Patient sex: M
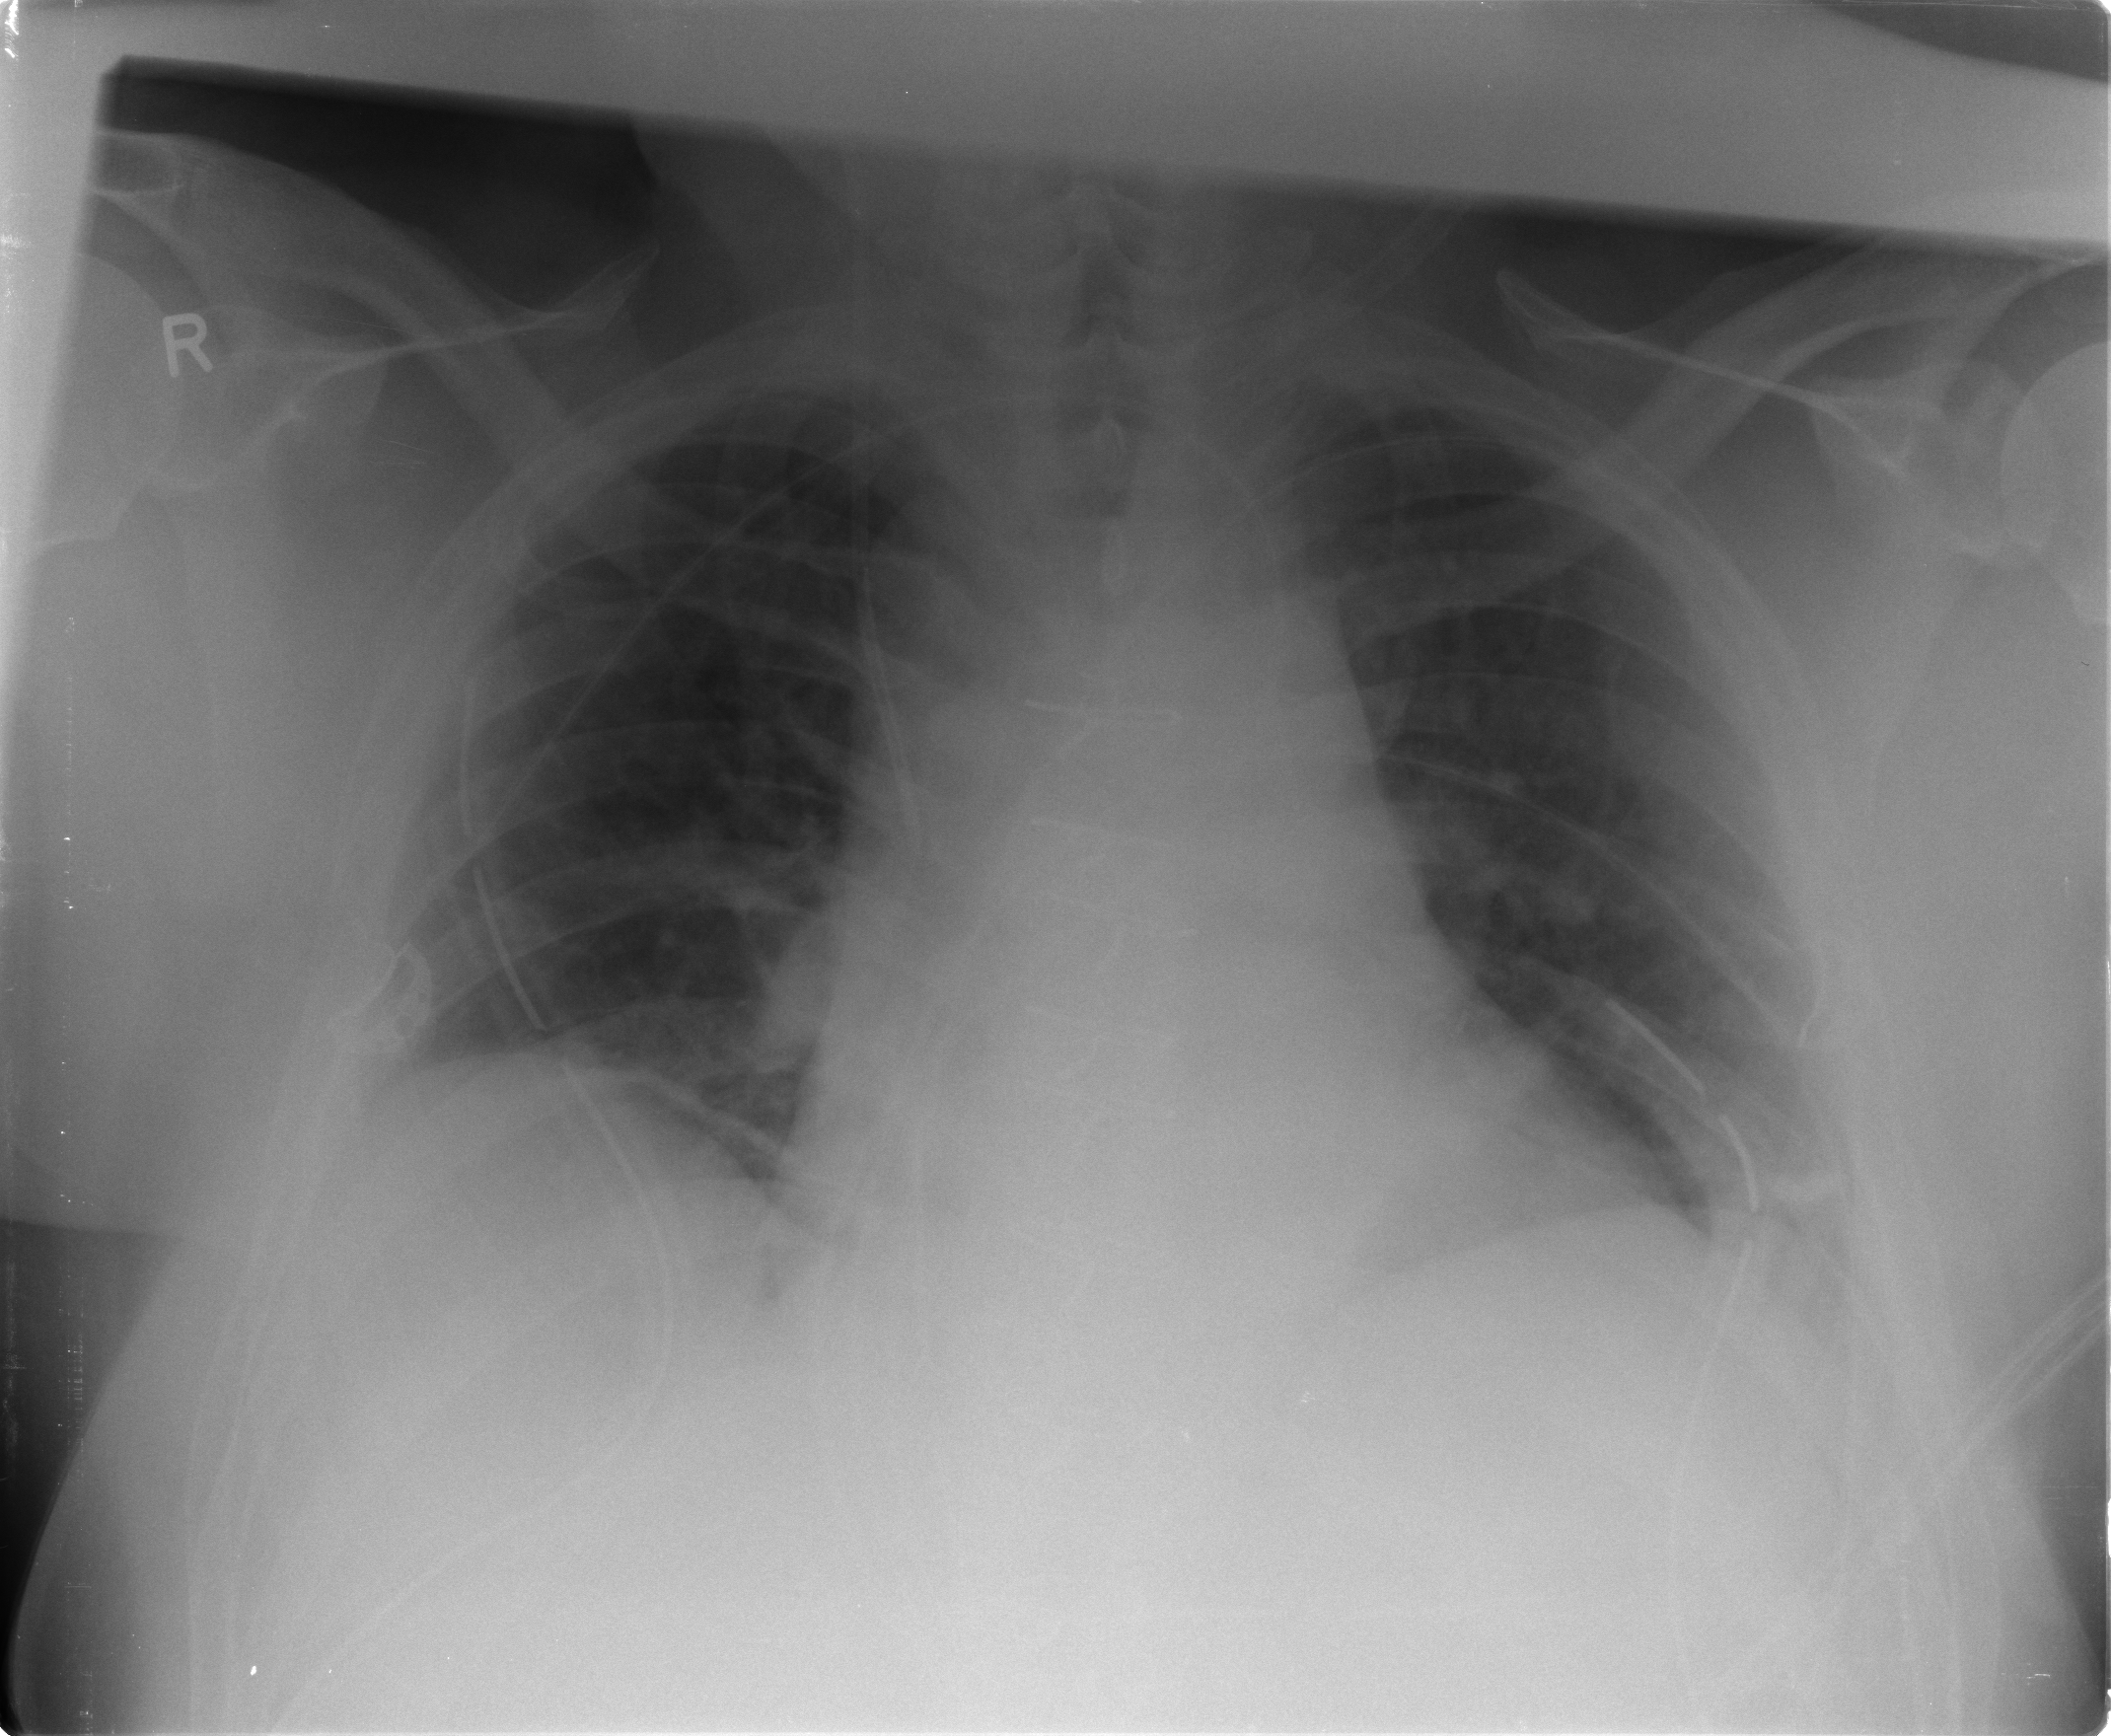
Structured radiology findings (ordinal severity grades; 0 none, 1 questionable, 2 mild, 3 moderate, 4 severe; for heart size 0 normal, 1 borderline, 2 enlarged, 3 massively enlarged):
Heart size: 1
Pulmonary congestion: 0
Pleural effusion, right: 0
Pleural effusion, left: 0
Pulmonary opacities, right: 0
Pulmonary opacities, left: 0
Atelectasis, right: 2
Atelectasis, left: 2